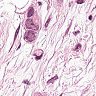
Metastatic tissue present: yes